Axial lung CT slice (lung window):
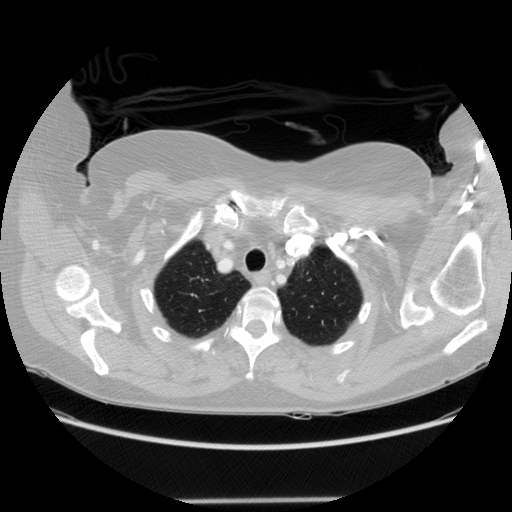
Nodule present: no